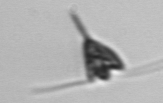
Label: Pyramimonas_longicauda